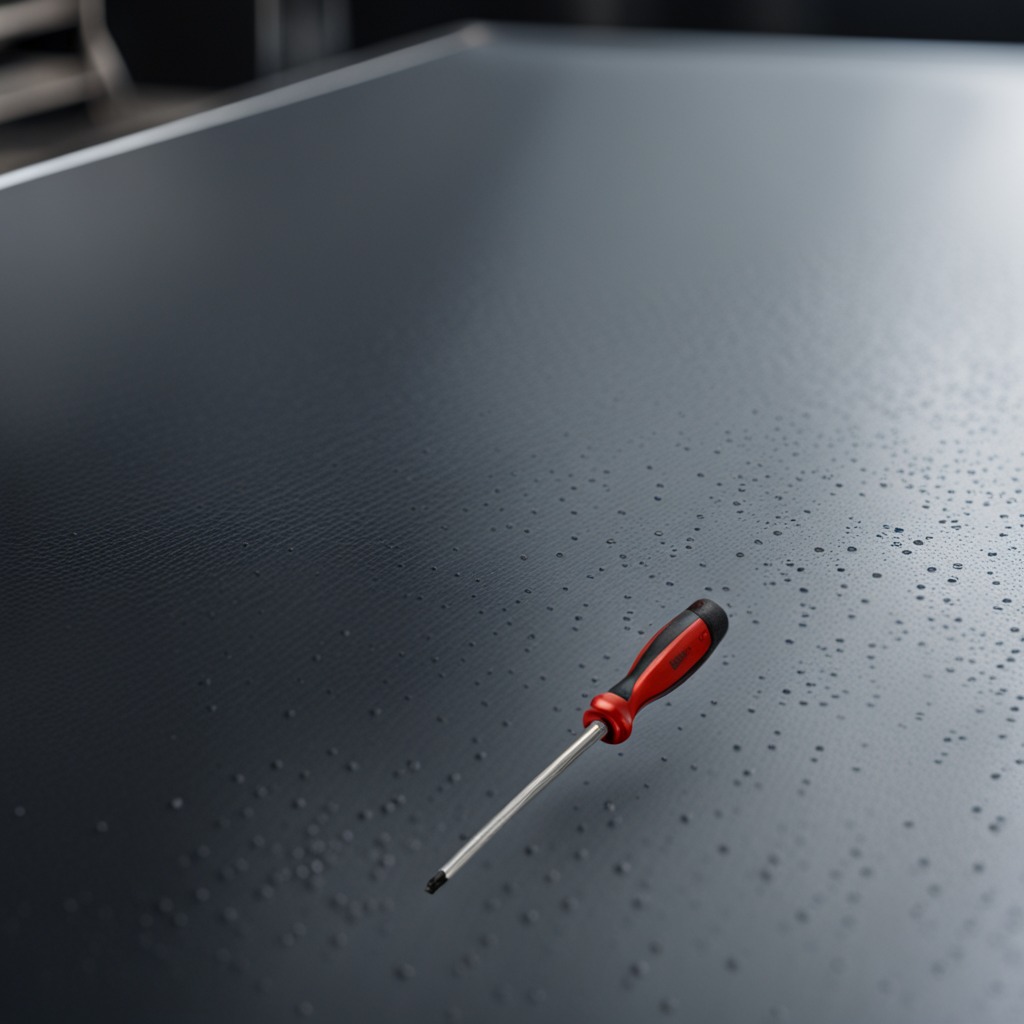
A screwdriver is lying on a cold steel table in a mining workshop.